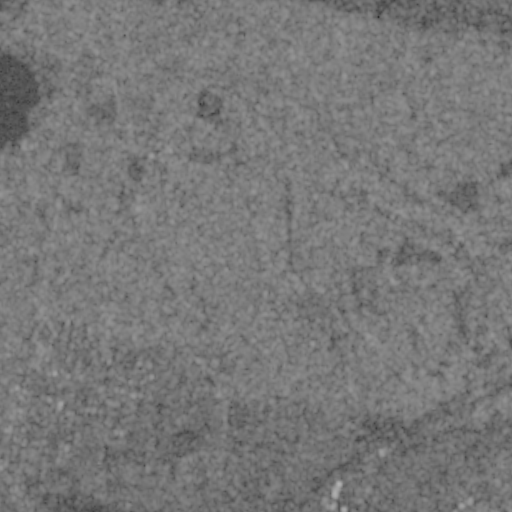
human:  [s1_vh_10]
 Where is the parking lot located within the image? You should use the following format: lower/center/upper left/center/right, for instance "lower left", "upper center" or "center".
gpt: The parking lot is located in the lower right of the image.
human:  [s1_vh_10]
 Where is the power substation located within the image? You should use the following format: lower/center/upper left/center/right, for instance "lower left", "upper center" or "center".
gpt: The power substation is located in the lower right of the image.
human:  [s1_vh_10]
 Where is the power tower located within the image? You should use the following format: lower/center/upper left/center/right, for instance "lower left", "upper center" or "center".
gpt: The power tower is located in the lower right of the image.
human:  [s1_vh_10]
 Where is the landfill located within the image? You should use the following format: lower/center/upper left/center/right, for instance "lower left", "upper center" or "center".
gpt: There is no landfill in the image.

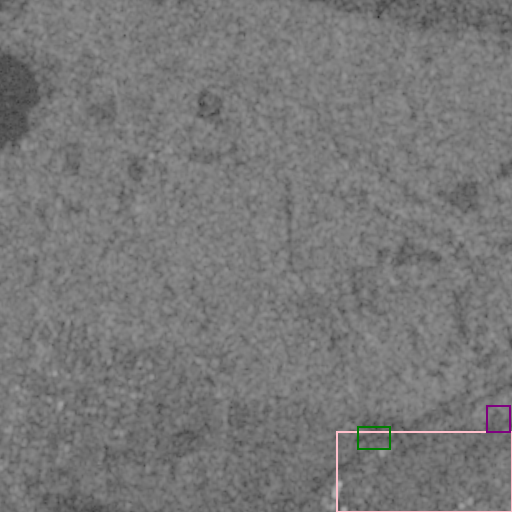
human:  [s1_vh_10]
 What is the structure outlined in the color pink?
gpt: The structure outlined in pink is a crop field.
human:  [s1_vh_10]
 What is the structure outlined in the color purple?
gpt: The structure outlined in purple is a park.
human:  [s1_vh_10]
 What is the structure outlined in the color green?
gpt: The structure outlined in green is a parking lot.
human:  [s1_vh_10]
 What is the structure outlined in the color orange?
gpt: There is no orange outline.